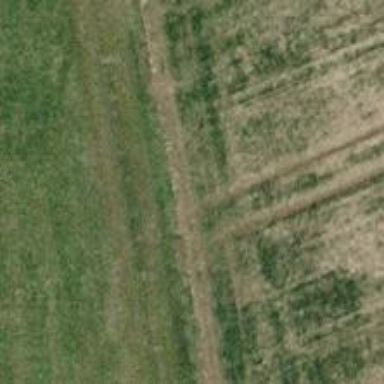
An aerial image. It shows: Path covered in grass.